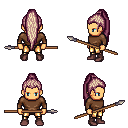
a pixel art fantasy rpg character, male body template, human, tanned skin, brown long-sleeve shirt, gold greaves, white blonde extra-long topknot hairstyle, maroon shoes, spear, four views (front, back, left, right), 2x2 character sprite sheet, small pixel art, hard edges, no anti-aliasing